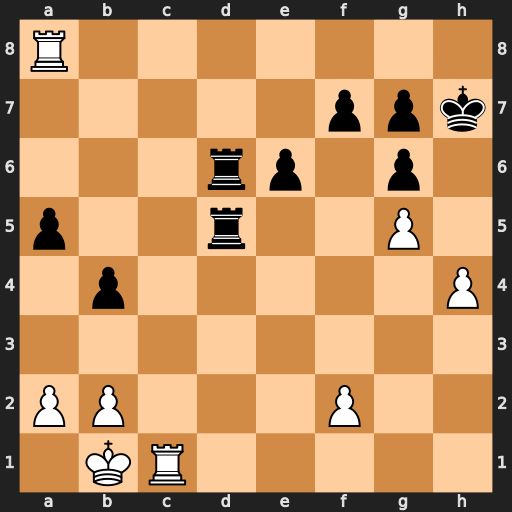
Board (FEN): R7/5ppk/3rp1p1/p2r2P1/1p5P/8/PP3P2/1KR5
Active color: w
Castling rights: -
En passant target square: -
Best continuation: Rcc8 Rd8 Rxd8 Rxd8 Rxd8